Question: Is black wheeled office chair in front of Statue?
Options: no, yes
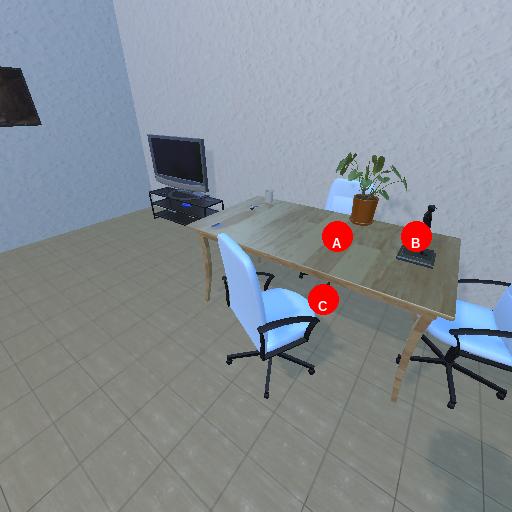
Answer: no